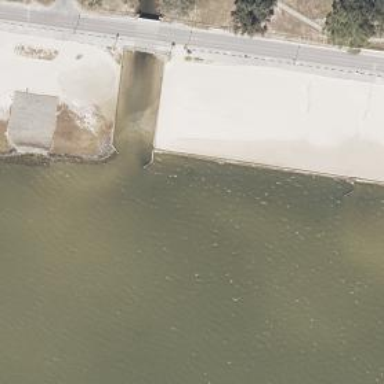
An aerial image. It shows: Breakwater structure.